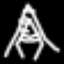
Label: The Eiffel Tower